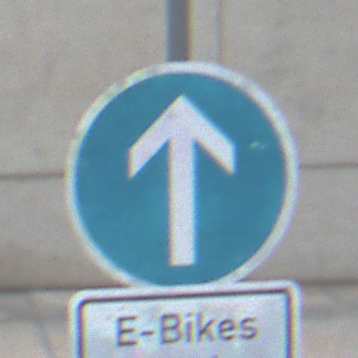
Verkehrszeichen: VorgeschriebeneFahrtrichtungGeradeaus
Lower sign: BesondereFahrzeugeUndTransportgueter13
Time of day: MorningAfternoon
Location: Outdoor (Urban)
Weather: PartlyCloudy
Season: NotSpecified
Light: Natural